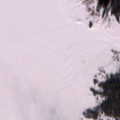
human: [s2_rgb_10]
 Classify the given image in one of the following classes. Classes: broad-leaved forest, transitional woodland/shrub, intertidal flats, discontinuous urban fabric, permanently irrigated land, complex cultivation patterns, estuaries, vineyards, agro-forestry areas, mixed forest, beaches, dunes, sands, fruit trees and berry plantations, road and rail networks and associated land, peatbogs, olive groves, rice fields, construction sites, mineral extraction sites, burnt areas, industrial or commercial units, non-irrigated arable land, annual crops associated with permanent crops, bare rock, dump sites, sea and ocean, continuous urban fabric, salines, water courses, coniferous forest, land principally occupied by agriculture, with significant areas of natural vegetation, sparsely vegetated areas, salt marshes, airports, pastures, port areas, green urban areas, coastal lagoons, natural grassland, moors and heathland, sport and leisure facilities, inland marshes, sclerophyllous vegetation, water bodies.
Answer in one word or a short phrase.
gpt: discontinuous urban fabric, broad-leaved forest, sea and ocean